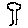
Label: tree